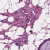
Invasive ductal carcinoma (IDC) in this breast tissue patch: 0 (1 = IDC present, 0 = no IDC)